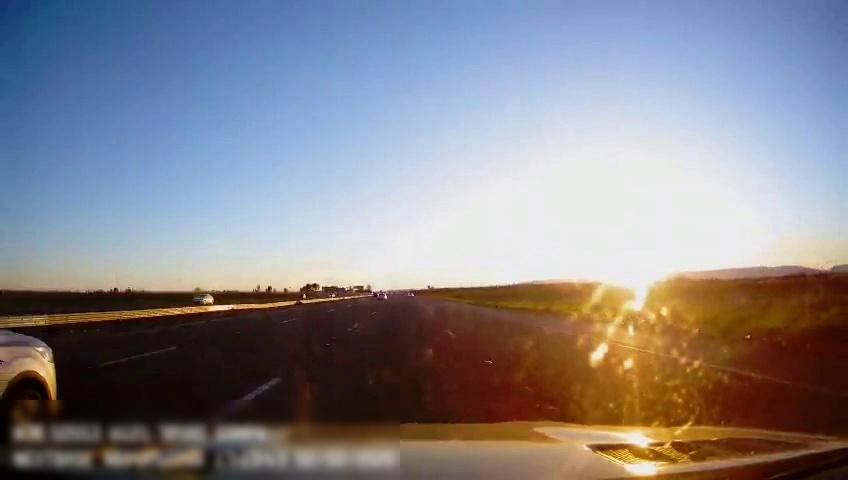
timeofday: Day
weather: Sunny
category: Drivable Space
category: Vehicles | Car
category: Vehicles | Car
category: Vehicles | SUV
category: Lanes | Alternate Lane
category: Lanes | Alternate Lane
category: Lanes | Current Lane
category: Lanes | Current Lane
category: Lanes | Alternate Lane